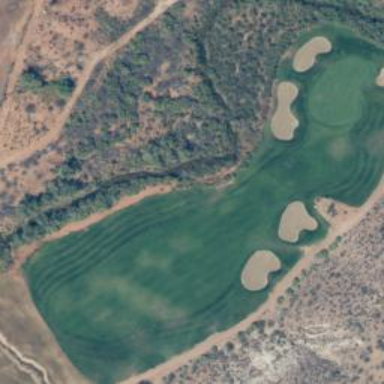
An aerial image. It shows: Grassy area designated as golf fairway.